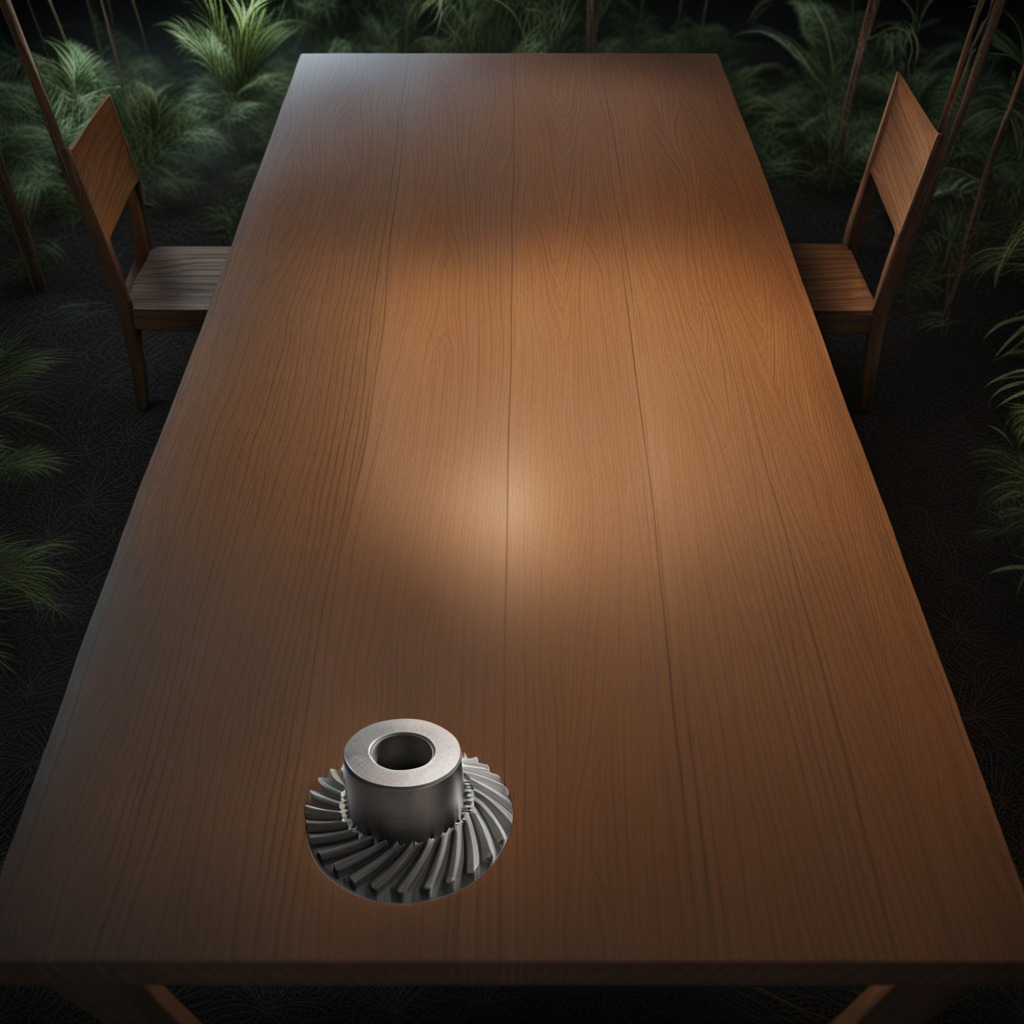
A steel gear with teeth lies on a wooden table inside a jungle field workshop tent at night dim ambient light soft shadows worn but